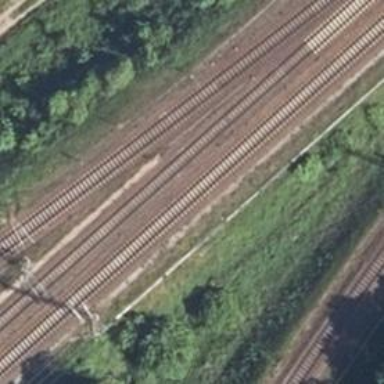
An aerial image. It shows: Railway signal.